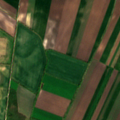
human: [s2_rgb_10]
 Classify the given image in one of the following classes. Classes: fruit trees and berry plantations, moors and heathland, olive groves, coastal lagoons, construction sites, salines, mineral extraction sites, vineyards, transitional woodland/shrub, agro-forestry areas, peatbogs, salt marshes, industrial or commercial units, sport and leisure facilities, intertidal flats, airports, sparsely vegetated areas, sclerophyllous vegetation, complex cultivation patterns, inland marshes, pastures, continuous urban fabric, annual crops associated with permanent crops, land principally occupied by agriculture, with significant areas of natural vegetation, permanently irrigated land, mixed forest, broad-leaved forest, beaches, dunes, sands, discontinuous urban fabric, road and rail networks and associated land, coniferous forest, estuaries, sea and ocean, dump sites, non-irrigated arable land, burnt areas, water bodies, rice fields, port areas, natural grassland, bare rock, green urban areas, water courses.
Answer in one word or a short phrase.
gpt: non-irrigated arable land, land principally occupied by agriculture, with significant areas of natural vegetation